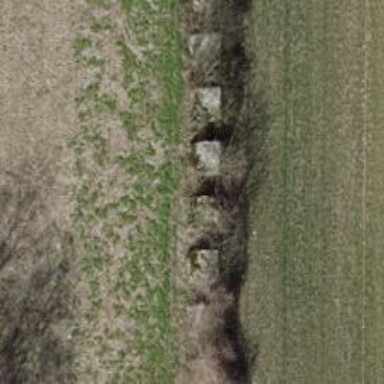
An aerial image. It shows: Block barrier.